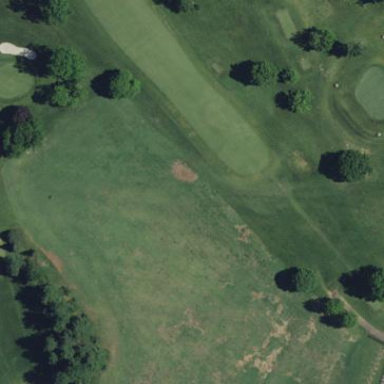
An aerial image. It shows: Grassy area designated for driving range golf.